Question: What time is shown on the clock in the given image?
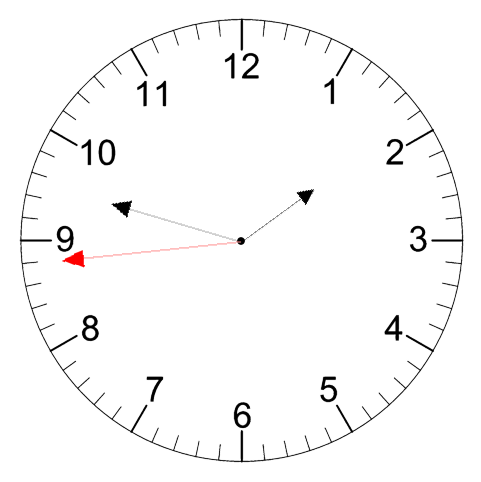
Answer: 01:47:44